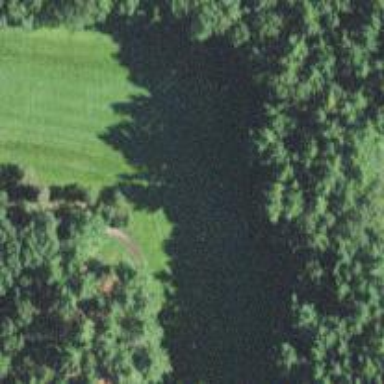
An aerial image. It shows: Golf hole.